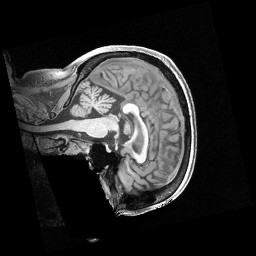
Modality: T1w
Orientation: sagittal
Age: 65
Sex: female
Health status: healthy
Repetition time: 2.4 s
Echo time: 0.00222 s